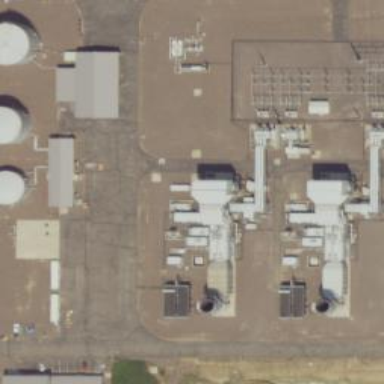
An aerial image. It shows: Gas turbine generator.